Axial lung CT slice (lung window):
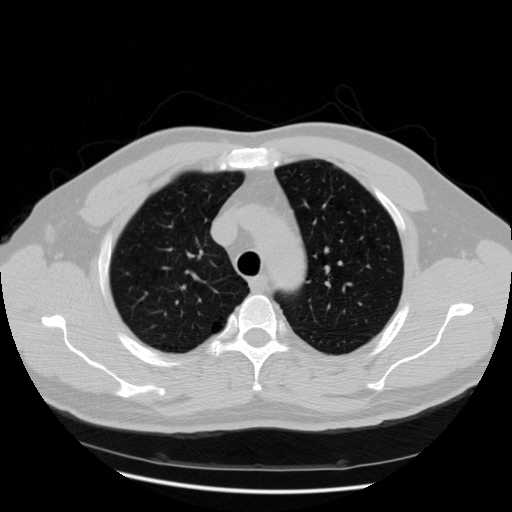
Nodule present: no